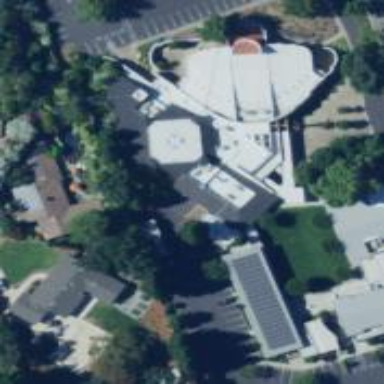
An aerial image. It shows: Beautiful church building.